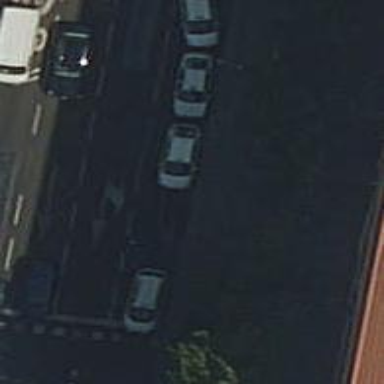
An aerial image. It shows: Taxi stand.